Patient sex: F
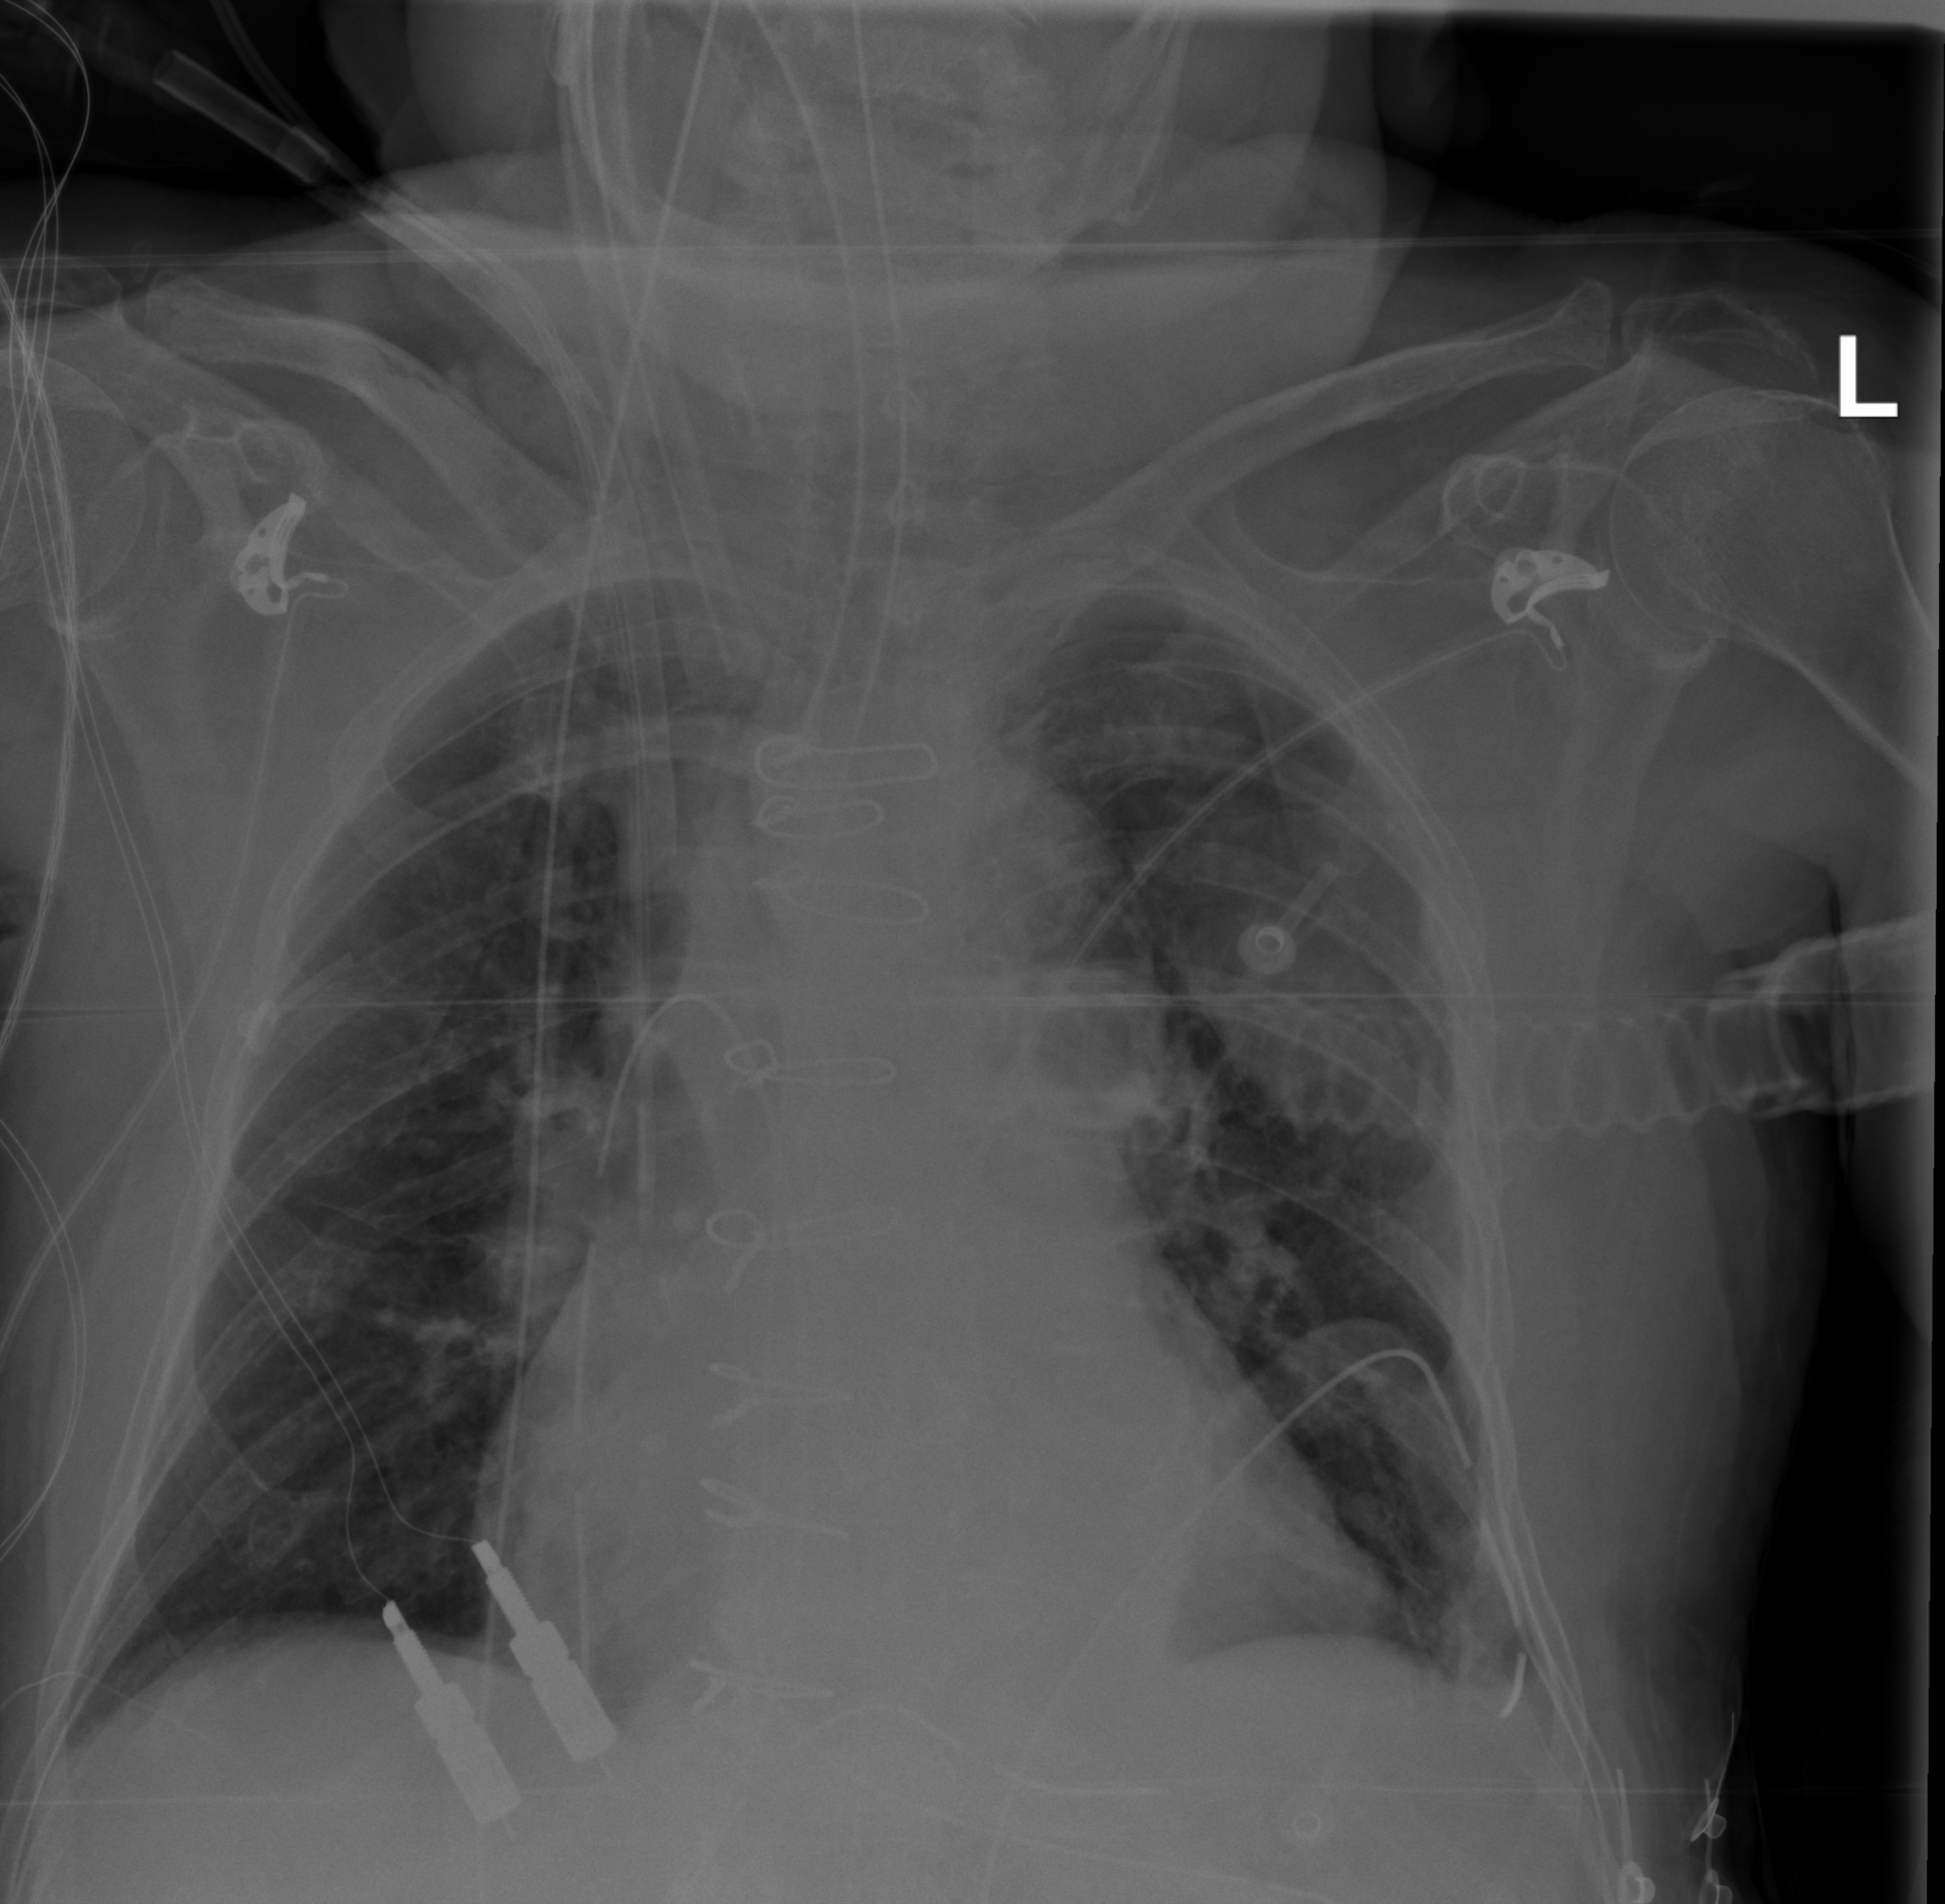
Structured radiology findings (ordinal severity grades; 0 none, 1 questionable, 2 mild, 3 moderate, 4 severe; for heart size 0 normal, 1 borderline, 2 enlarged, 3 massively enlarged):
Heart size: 2
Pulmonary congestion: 2
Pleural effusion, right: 0
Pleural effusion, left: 2
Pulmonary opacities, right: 2
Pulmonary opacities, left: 2
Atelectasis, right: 2
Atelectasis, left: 2